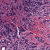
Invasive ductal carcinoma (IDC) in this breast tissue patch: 1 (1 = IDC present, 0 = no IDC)